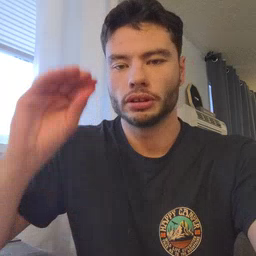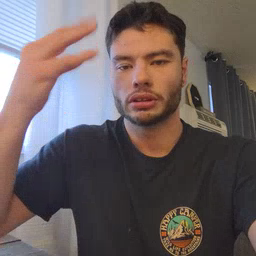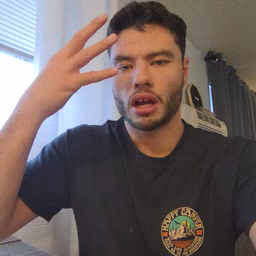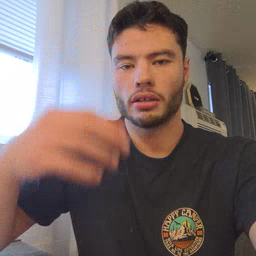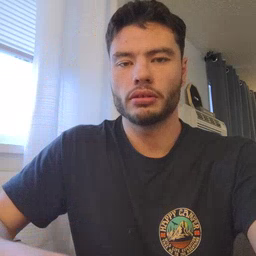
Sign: sun